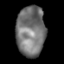
Tissue: lung
Cell type: Epithelial cells
Senescence score: 0.1265
Nuclear area (px): 1415
Mean DAPI intensity: 117.448